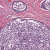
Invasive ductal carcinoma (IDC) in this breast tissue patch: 0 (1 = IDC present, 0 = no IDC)